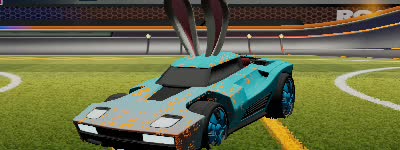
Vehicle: breakout